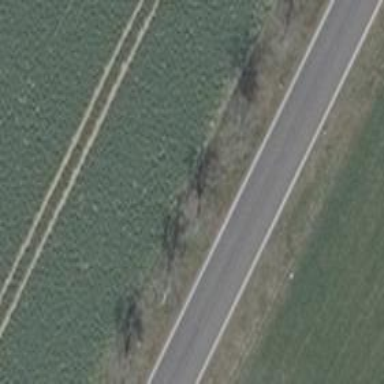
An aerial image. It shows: Avenue of deciduous broadleaved trees.